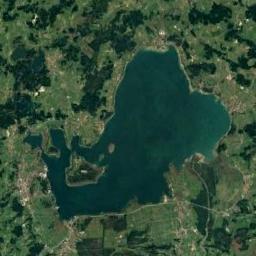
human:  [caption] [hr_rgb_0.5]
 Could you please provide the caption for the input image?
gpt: The lake lies in fields and forests and the water is deep green .

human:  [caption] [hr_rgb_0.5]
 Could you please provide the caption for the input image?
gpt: An irregularly shaped blue lake surrounded by green forests .

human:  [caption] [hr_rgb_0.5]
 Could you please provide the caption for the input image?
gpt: The lake is green in the picture .

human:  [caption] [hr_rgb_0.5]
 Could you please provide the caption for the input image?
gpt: There are many lakes of different shapes and sizes .

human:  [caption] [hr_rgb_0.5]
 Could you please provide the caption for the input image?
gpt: There are many green farmlands around the lake .